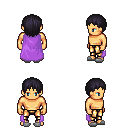
a pixel art fantasy rpg character, male body template, human, tanned skin, lavender cape, gold greaves, raven plain hairstyle, white slippers, four views (front, back, left, right), 2x2 character sprite sheet, small pixel art, hard edges, no anti-aliasing